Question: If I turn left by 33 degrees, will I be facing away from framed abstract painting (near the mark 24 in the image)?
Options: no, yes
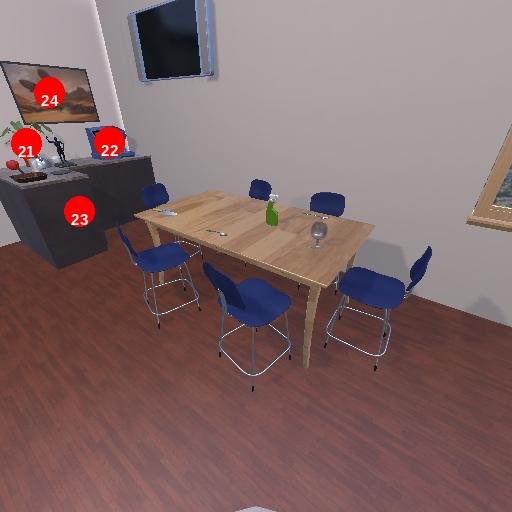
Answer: no